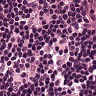
Metastatic tissue present: no